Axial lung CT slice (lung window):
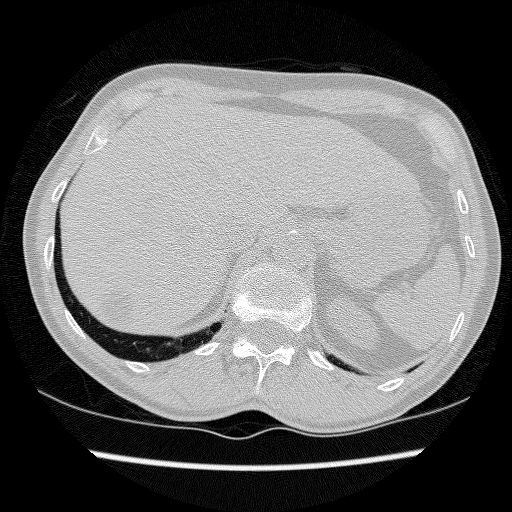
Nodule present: no